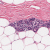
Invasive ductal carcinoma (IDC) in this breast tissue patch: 0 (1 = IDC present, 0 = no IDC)